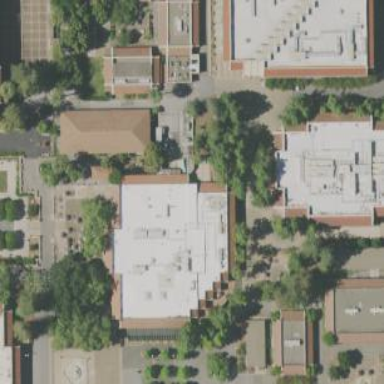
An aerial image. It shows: College building.